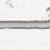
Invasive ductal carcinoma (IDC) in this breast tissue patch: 0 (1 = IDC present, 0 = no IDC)